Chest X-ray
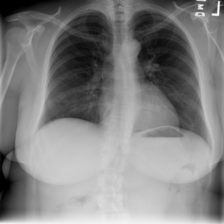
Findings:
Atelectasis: negative
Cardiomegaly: negative
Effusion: negative
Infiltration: negative
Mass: negative
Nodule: negative
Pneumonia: negative
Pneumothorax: negative
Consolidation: negative
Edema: negative
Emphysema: negative
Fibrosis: negative
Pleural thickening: negative
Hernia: negative